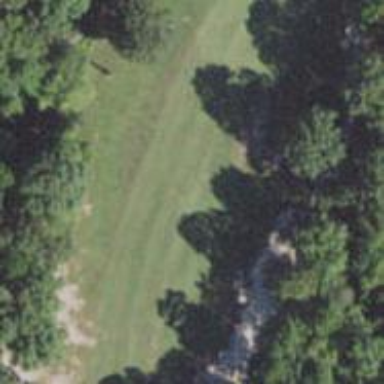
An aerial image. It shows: View of golf hole.